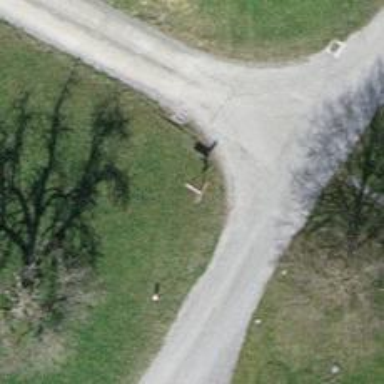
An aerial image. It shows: Guidepost providing information.